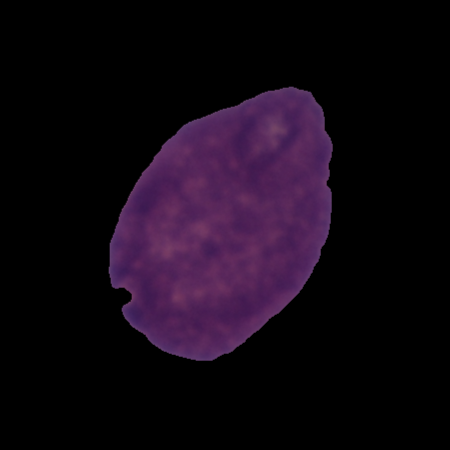
Label: cancer